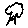
Label: tree